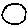
Label: moon